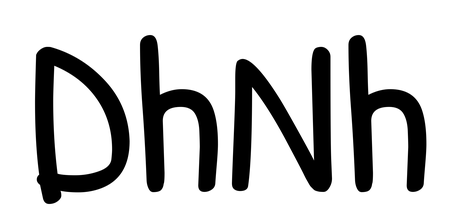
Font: PatrickHand-Regular